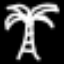
Label: palm tree